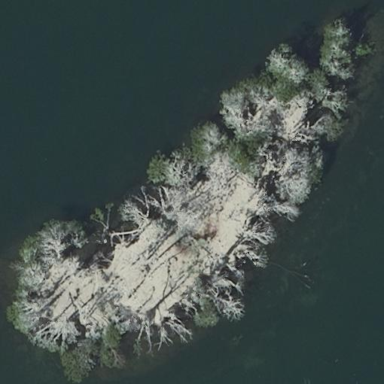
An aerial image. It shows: Islet covered with woodland.